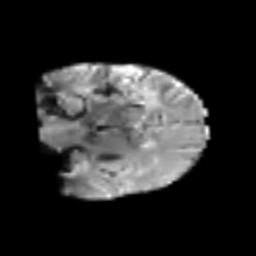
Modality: T2w
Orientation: coronal
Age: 67
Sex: female
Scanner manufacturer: siemens
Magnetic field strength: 3 T
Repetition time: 5.6 s
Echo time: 0.082 s